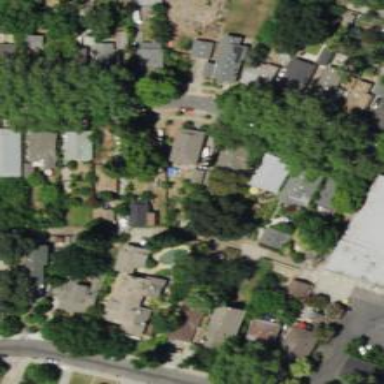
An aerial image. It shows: Alleyway designated as service road.